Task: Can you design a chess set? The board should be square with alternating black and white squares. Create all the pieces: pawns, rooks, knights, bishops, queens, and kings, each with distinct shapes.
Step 3733:
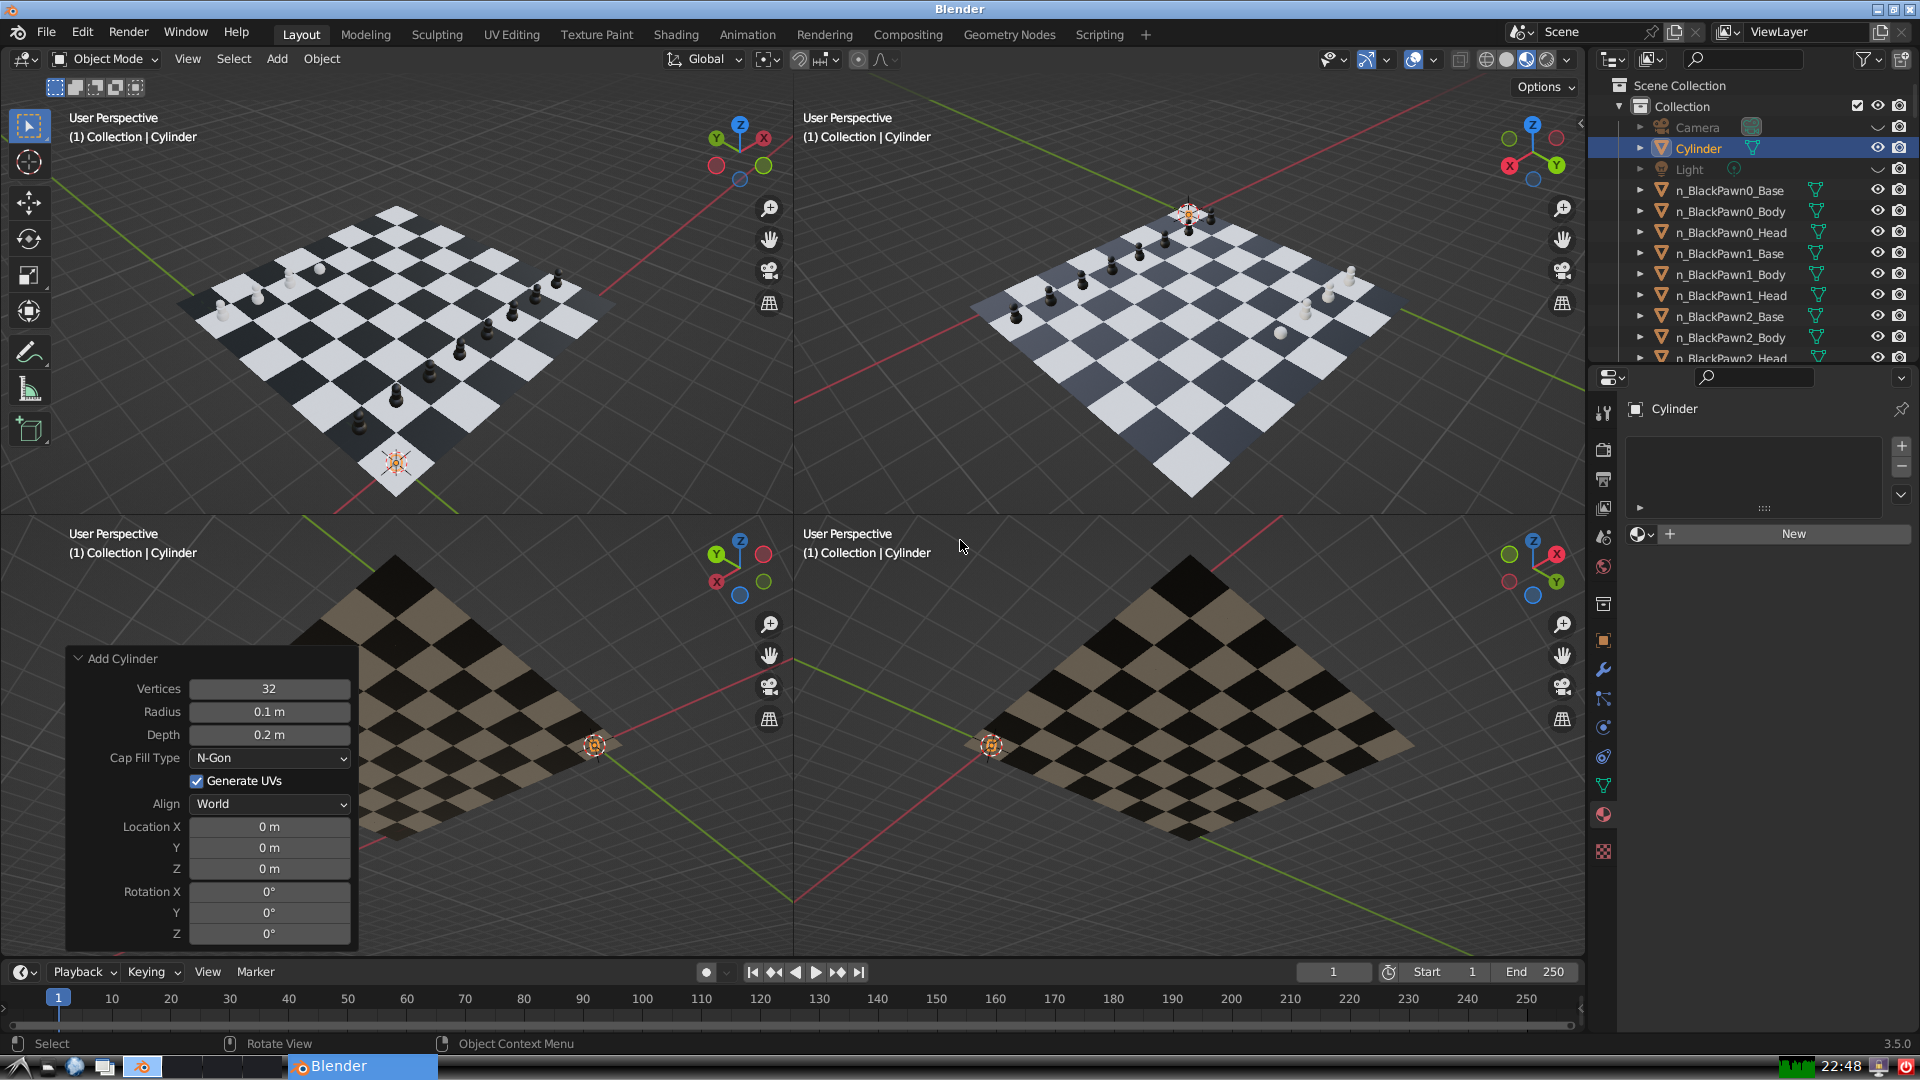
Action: {"key_press": ['Ctrl, Home']}